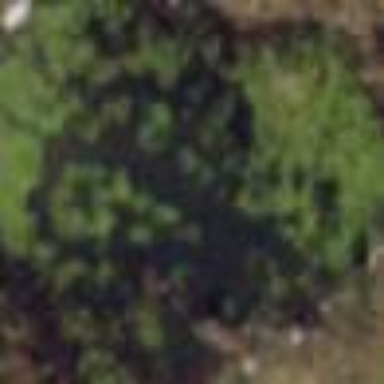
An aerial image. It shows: Marshy wetland area.